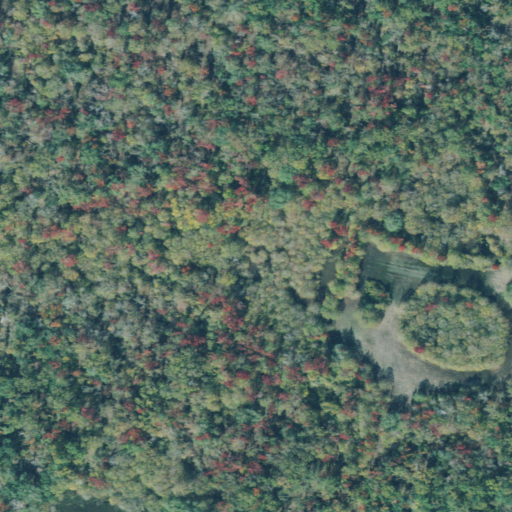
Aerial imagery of plain(s) in Georgia named Camp Flats containing woody wetlands, herbaceous wetlands, and grassland